Question: This is my first project on angular. I have created a directive. I am not able to insert the value which I am fetching from an object served by a RESTful API. The object as shown in the console is like this,

Below are the necessary files,
(directive)
'''
angular.module('knob', [])
.directive('knob', function() {
return {
restrict: 'A',
link: function(scope, element, attrs) {
element.knob({
fgColor: attrs.fgColor
});
}
}
})
'''
(controller)
'''
myApp.controller('DashController', function($scope, $http, $cookies, $cookieStore) {
$http({
url: site + '/company/dashboard',
method: "GET",
transformRequest: encodeurl,
headers: {
'Content-Type': 'application/x-www-form-urlencoded'
}
}).success(function(data) {
console.log(data); //data has the object that i want to use
$scope.dash = data.count;
}).error(function(res) {
console.log(res);
});
});
'''
(view)
'''
<li>
<div class="knob_contain">
<h4 class="knobs_title">Deals Left This Month</h4>
<input type="text" value="{{dash.profile}}" knob class="dial dialIndex">
</div>
</li>
'''
I want the count.profile value to be bound to input type where I am using my knob. I will give you more files if you need.
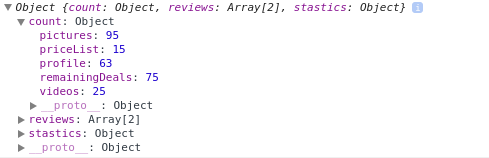
Answer: The better way is assign a model to text box like,
'''
<input type="text" ng-model="dash.profile" knob class="dial dialIndex">
'''